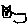
Label: cat